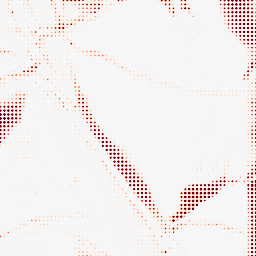
Category: morphological
Decomposition family: morphological_rect
Decomposition parameters: operation: opening
width: 50
height: 10
Upsampling method: sinc_blackman
Upsampling parameters: scale: 8
kernel_size: 4
Upsampling scale: 8